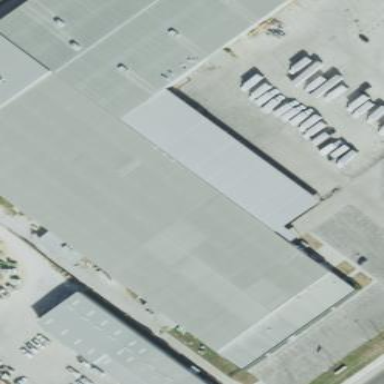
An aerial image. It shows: View of roof of building.